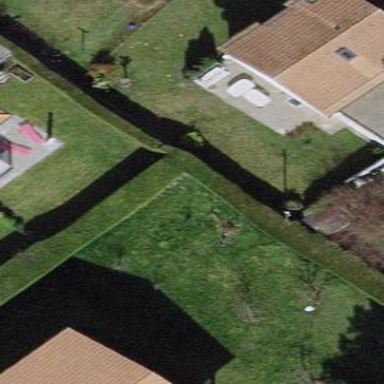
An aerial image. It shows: Garden surrounded by fence.